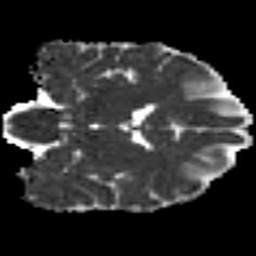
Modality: MD
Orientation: coronal
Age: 46
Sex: female
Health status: ill
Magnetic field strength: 3 T
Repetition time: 9 s
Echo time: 0.093 s